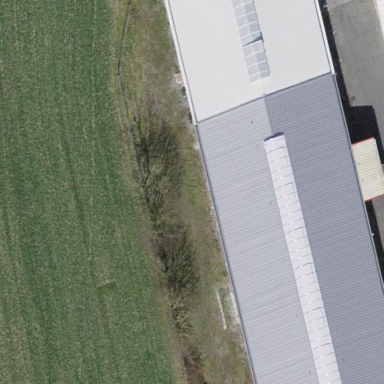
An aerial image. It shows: Industrial building.